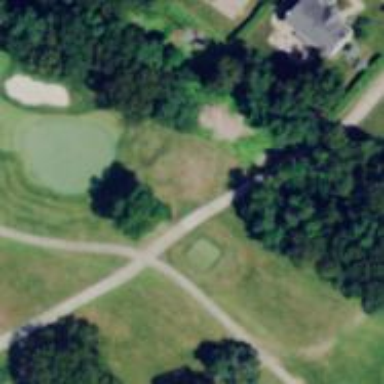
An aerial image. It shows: Path for both roads and golfers.